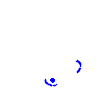
Particle: kaon